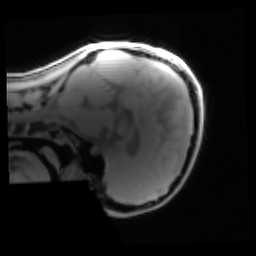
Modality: PDw
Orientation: sagittal
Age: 18
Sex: male
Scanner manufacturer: siemens
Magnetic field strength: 3 T
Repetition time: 0.25 s
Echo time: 0.00103 s